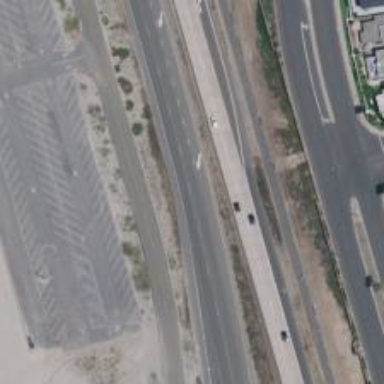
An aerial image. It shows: Primary highway that functions as expressway.